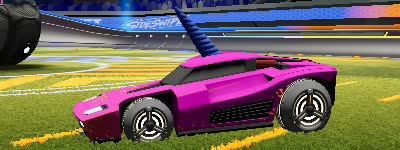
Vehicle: breakout